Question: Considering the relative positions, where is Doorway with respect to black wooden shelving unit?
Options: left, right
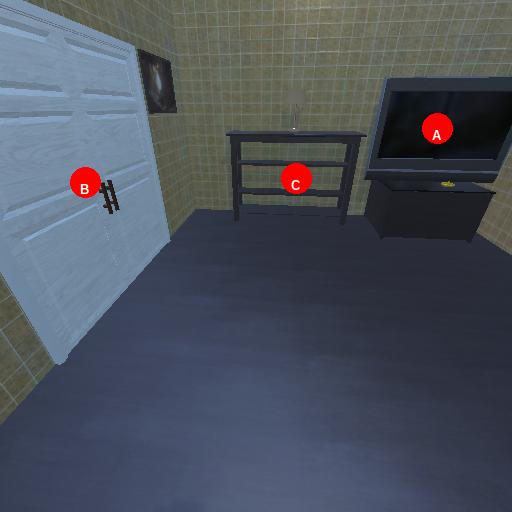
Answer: left